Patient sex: F
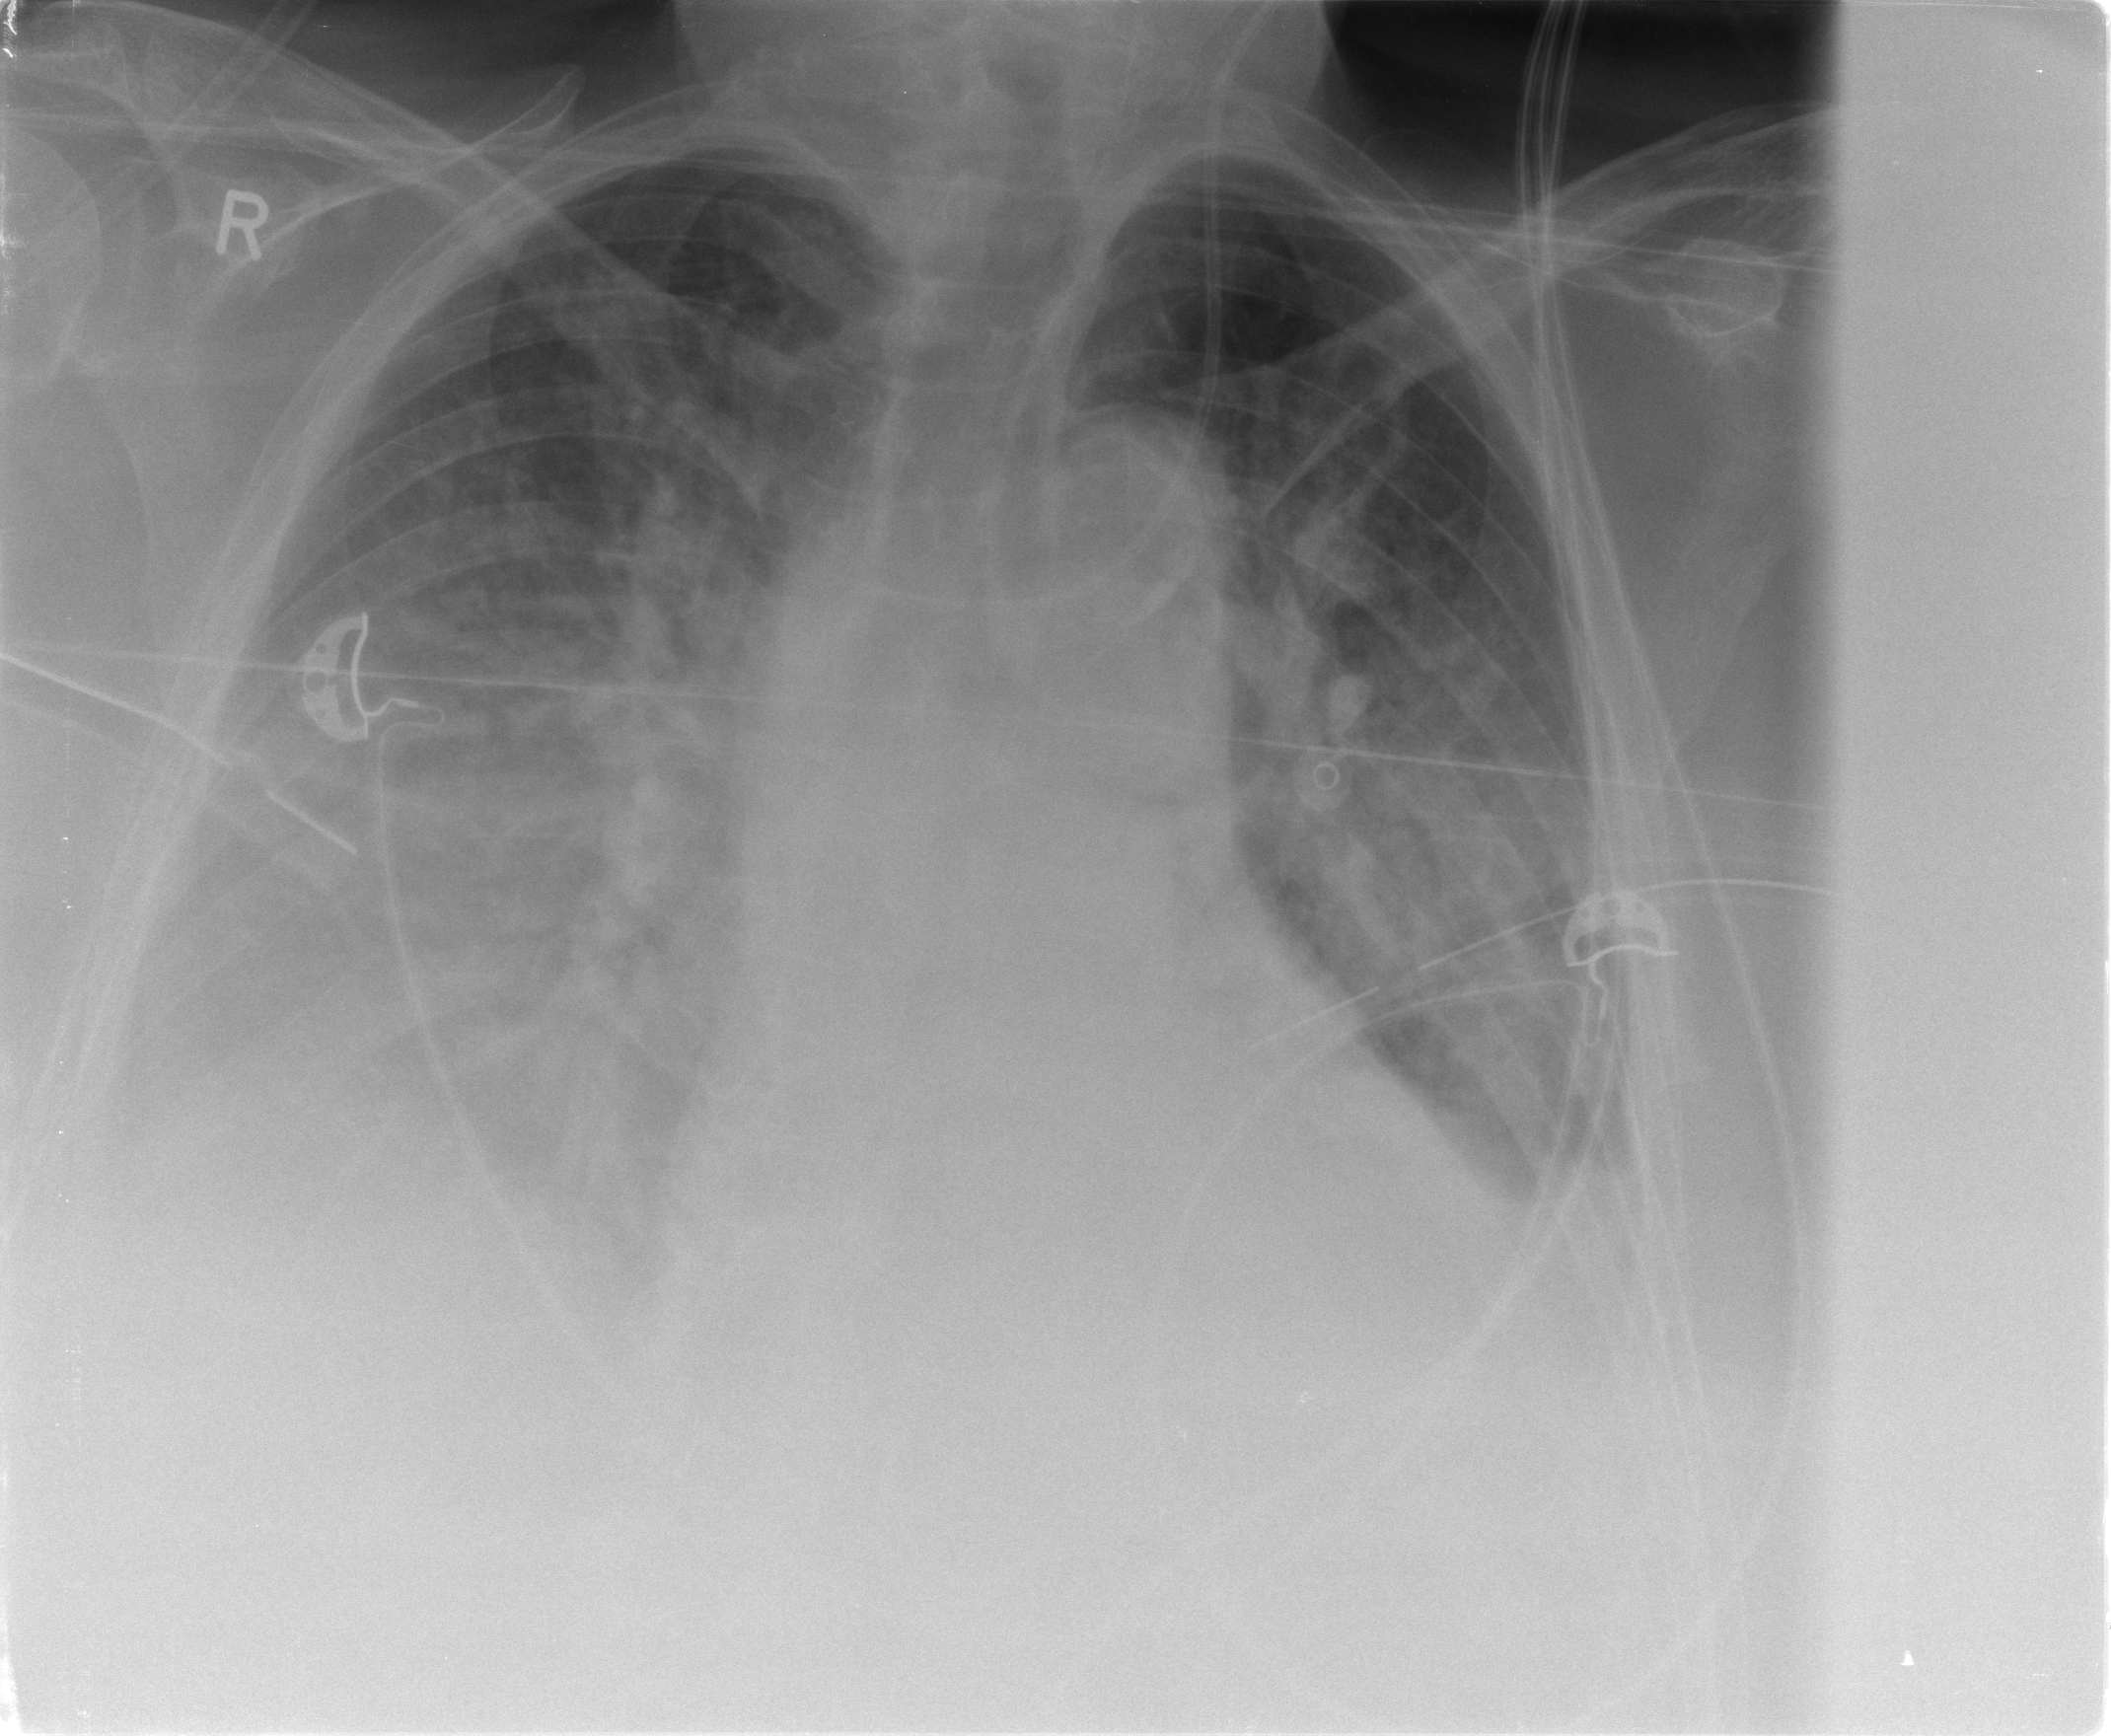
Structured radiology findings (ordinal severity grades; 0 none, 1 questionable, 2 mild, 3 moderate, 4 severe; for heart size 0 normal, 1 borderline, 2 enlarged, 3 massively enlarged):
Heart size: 1
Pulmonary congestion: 3
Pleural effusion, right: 3
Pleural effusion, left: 2
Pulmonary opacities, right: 2
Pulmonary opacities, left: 2
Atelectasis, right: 3
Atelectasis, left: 2